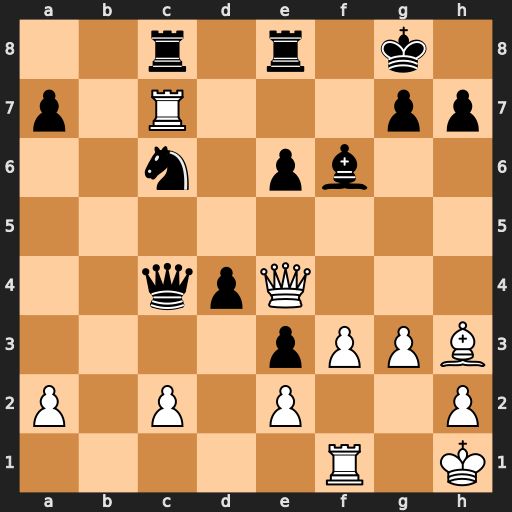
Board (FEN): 2r1r1k1/p1R3pp/2n1pb2/8/2qpQ3/4pPPB/P1P1P2P/5R1K
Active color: w
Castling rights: -
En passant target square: -
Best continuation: Rxc8